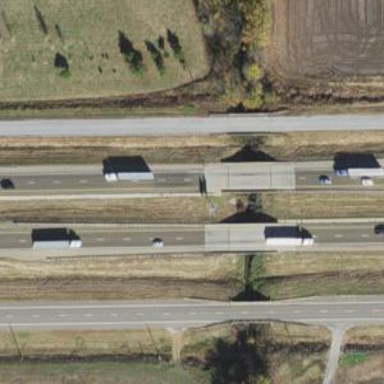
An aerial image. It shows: Beam bridge on motorway.